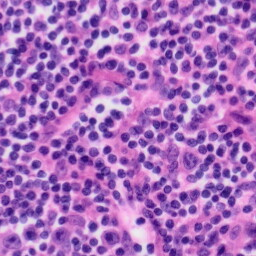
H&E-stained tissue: Tonsil